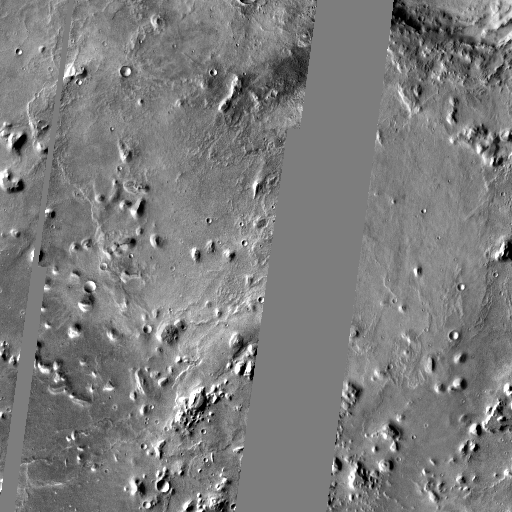
Crater classes present: Background, Other